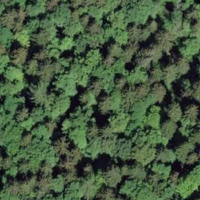
EUNIS habitat code: 44
Species observed at this site:
Petasites albus
Milium effusum